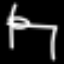
Label: bed